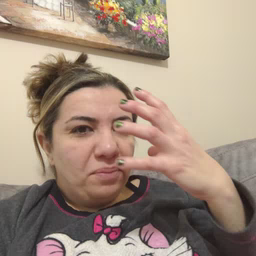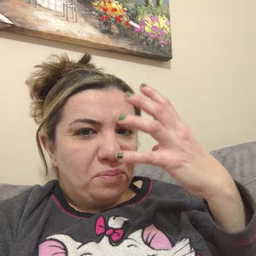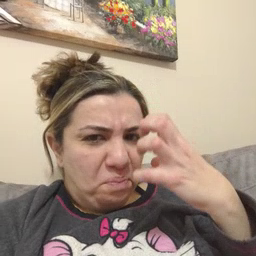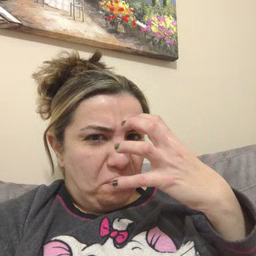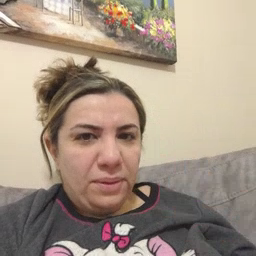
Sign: mad